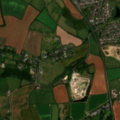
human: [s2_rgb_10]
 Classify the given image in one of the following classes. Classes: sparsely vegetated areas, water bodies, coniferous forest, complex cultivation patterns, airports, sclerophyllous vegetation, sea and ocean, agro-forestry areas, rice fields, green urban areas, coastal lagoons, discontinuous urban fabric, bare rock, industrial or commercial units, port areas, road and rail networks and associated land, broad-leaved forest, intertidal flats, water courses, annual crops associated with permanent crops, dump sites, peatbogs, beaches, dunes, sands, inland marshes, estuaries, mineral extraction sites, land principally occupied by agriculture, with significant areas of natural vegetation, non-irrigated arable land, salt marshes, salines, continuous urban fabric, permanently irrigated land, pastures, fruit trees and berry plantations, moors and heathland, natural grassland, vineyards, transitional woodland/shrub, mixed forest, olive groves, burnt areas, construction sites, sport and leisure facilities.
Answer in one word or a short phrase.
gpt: discontinuous urban fabric, sport and leisure facilities, non-irrigated arable land, pastures